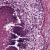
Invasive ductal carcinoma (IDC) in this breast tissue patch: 0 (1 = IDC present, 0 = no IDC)